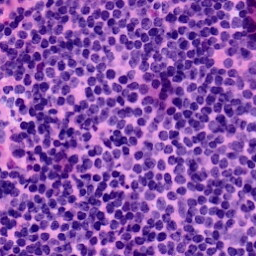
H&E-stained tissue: LymphNode